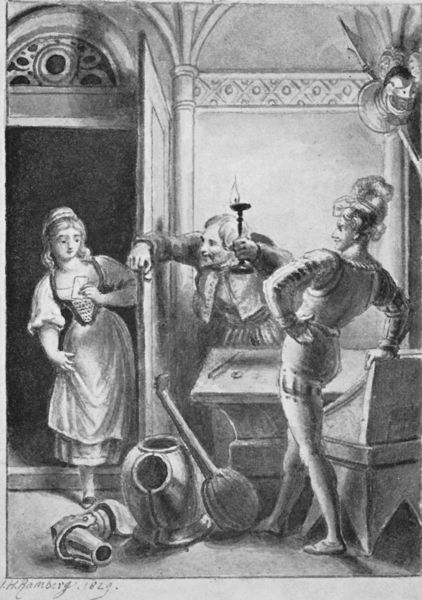
Titel: Käthchen von Heilbronn
Künstler: Johann Heinrich Ramberg
Institution: Hannover, Sammlung Sander
Schlagwörter: dunkel, feder, weiß, frauen, menschen, mädchen, frau, kleid, männer, nacht, schwarz, stuhl, tisch, tür, zeichnung, dienerin, drei, kanne, krug, schürze, papier, schuhe, bank, rundbogen, kerze, leuchter, kammer, besen, ritter, rüstung, mittelalter, laute, mandoline, dirndl, edler, zettl